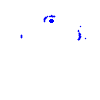
Particle: pion